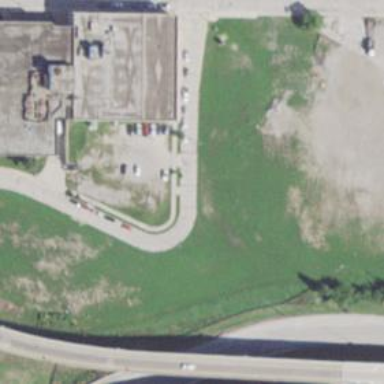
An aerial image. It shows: Unclassified road with separate sidewalk.